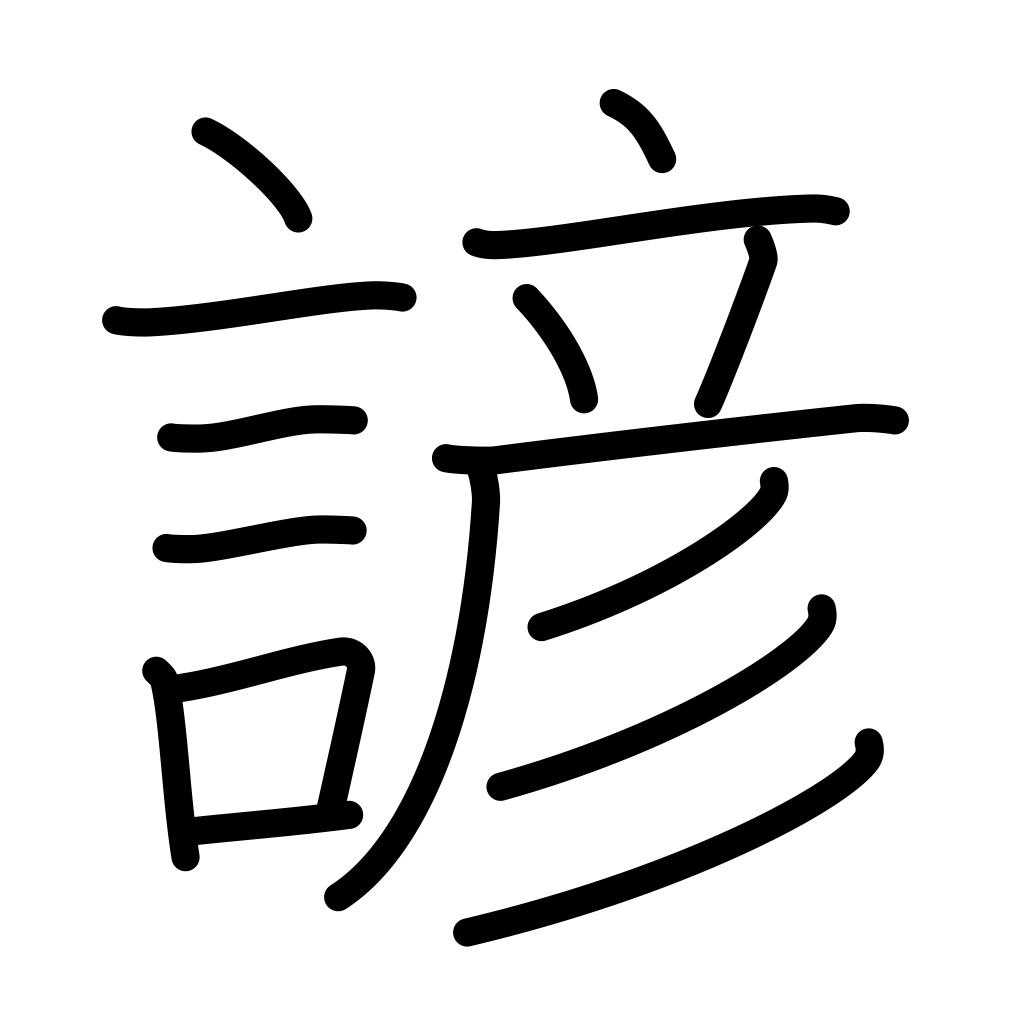
Meaning: proverb